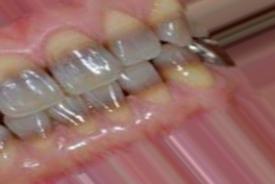
Condition: Tooth Discoloration